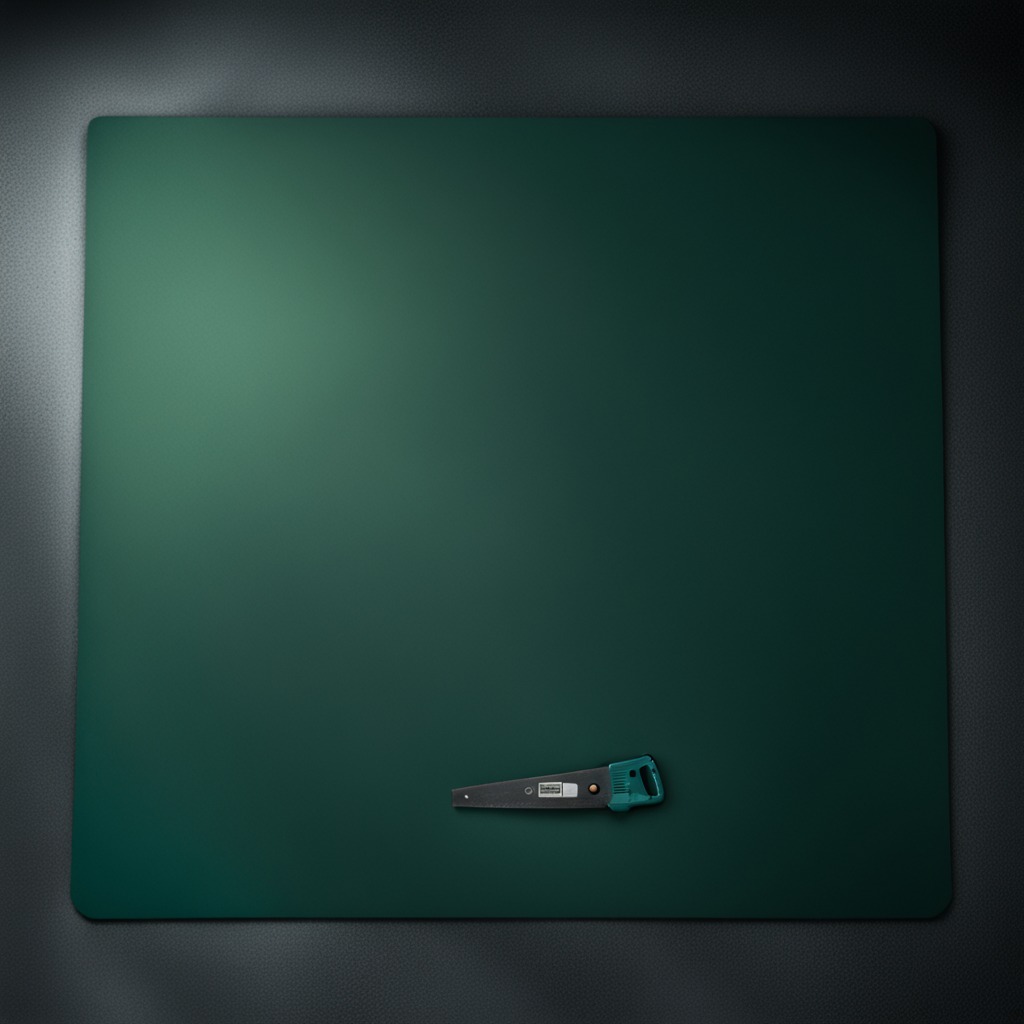
A metal saw is lying on the granite tabletop.